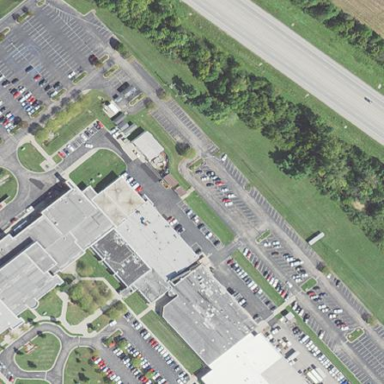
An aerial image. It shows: Parking area.